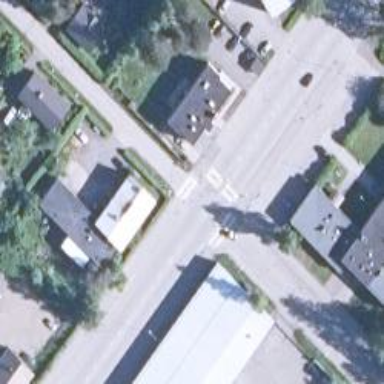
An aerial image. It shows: Zebra crossing on asphalt cycleway.